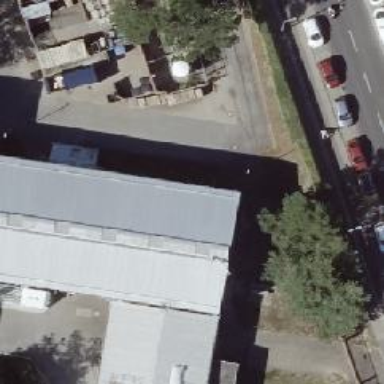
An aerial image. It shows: Industrial building.